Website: apple
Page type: customer-info-address
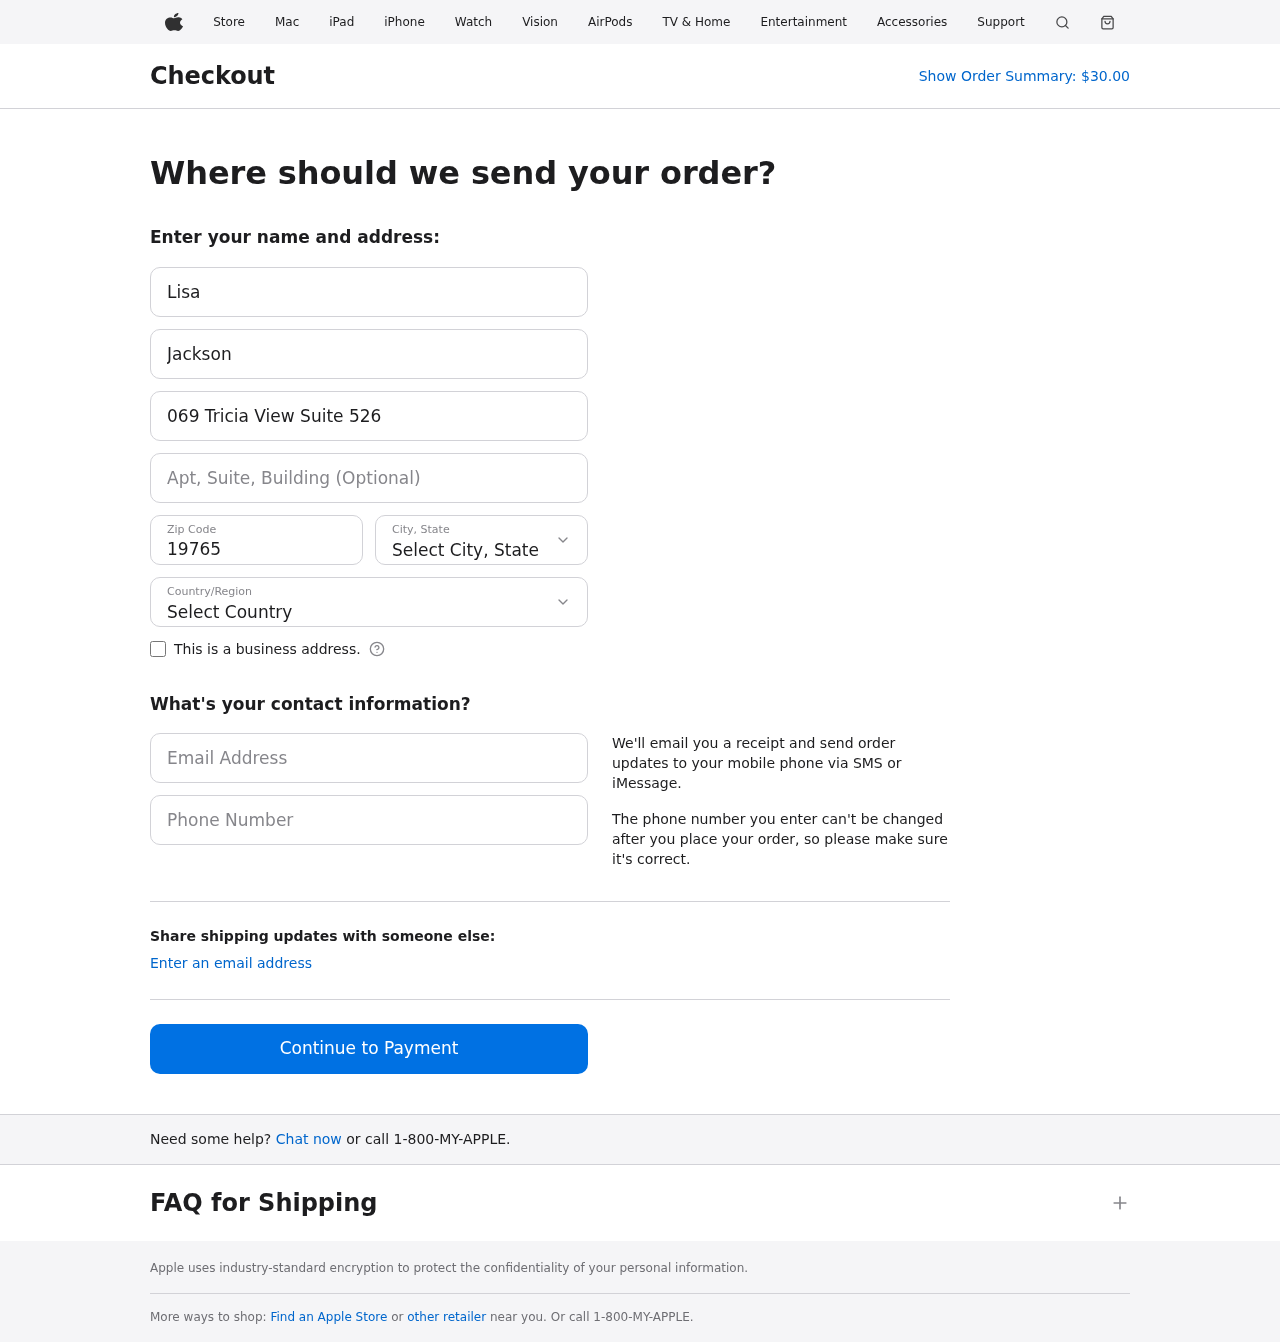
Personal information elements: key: PII_CITY_STATE
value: Wallacemouth, IL
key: PII_COUNTRY
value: United States
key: PII_EMAIL
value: ljackson@gmail.com
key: PII_FIRSTNAME
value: Lisa
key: PII_LASTNAME
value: Jackson
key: PII_PHONE
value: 2047251061
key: PII_POSTCODE
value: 19765
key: PII_STREET
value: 069 Tricia View Suite 526
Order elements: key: ORDER_TOTAL
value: $30.00